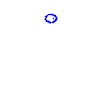
Particle: proton